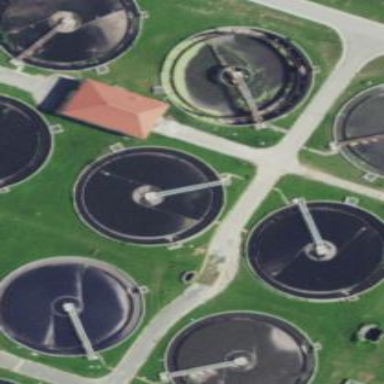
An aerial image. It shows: Body of wastewater.